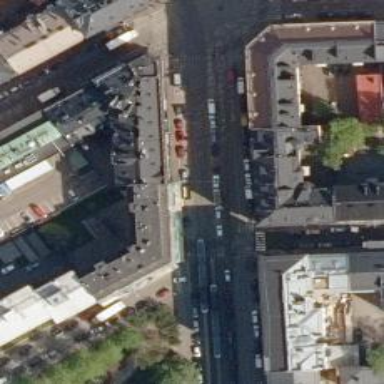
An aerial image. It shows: Residential road with tram tracks embedded in it.